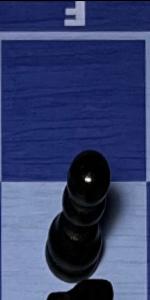
Label: Pawn_Black